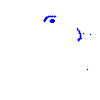
Particle: proton